Field crop: maize
Growth stage: 2
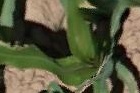
Species: maize